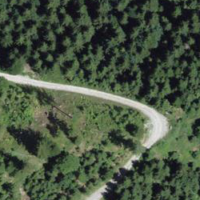
EUNIS habitat code: 43
Species observed at this site:
Parnassia palustris
Rubus saxatilis